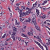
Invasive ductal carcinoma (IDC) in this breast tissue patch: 1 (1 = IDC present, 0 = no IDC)